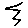
Label: zigzag